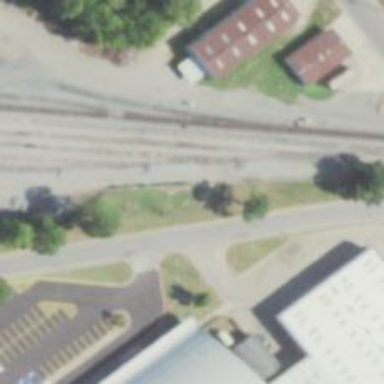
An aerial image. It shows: Railway siding for service.